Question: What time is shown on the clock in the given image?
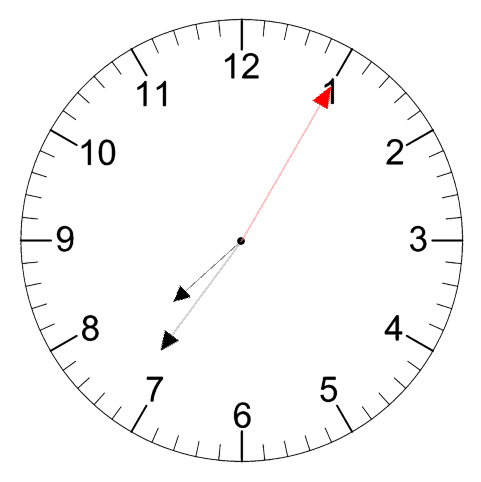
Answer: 07:36:05